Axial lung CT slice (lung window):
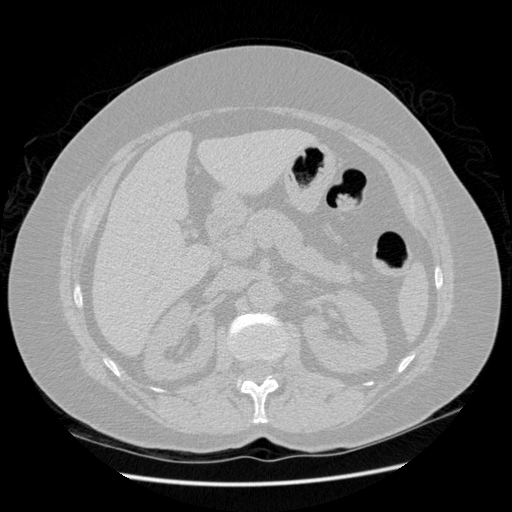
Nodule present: no